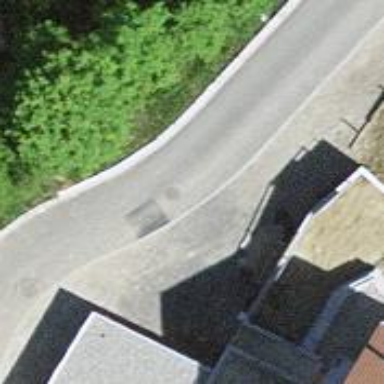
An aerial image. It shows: Asphalt road in residential area.